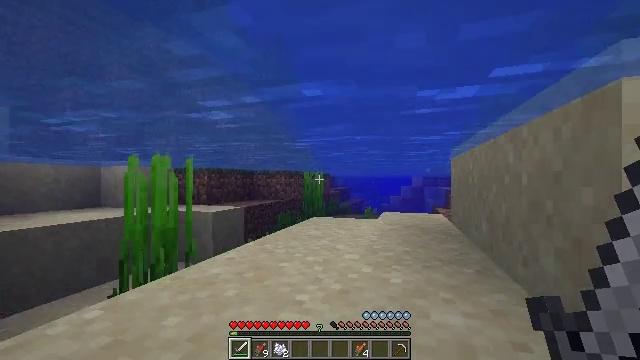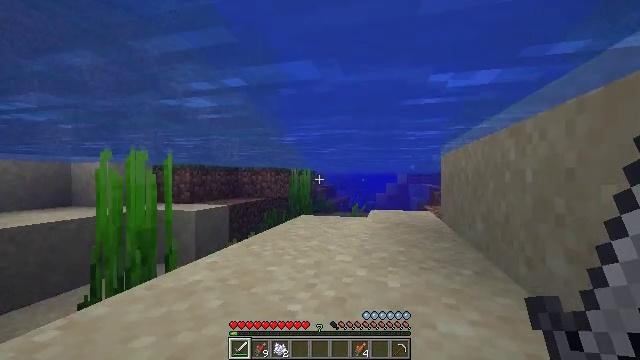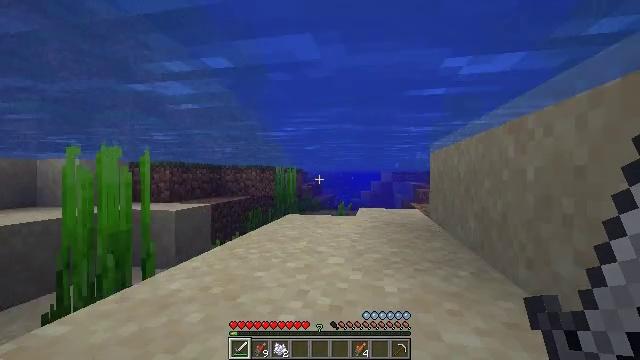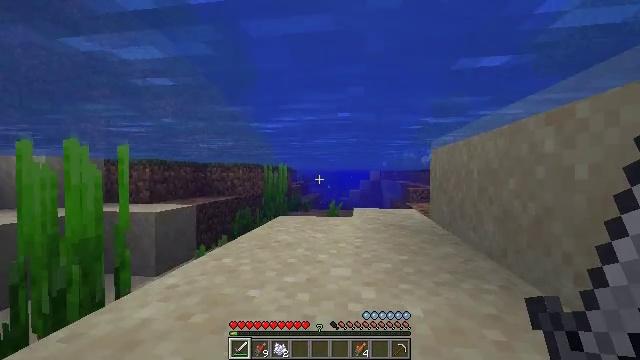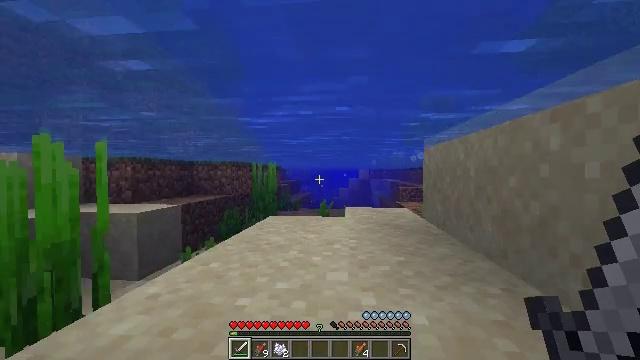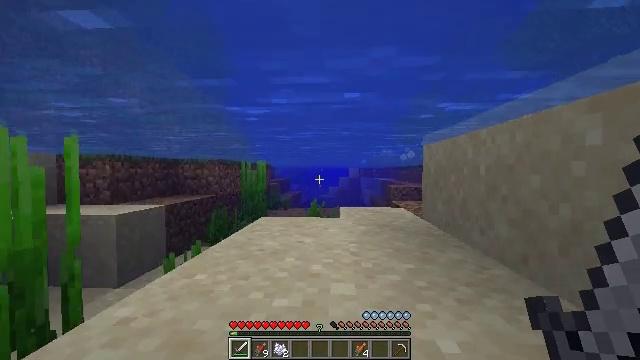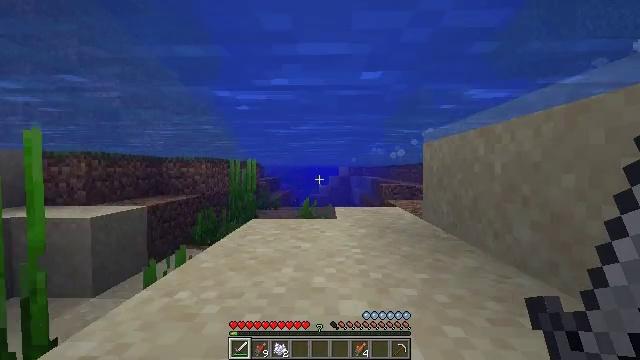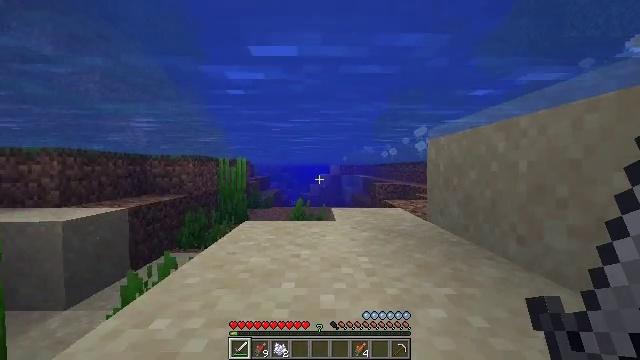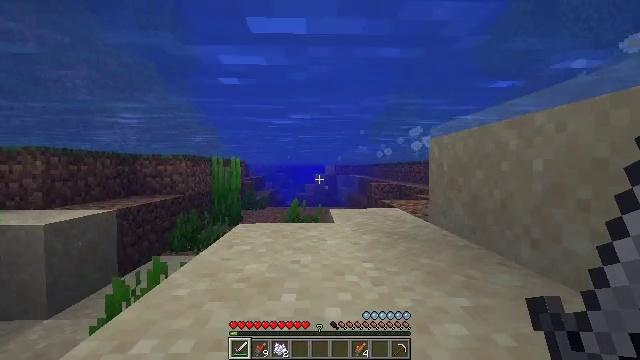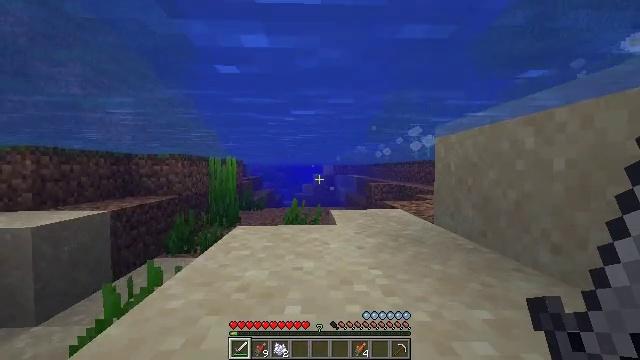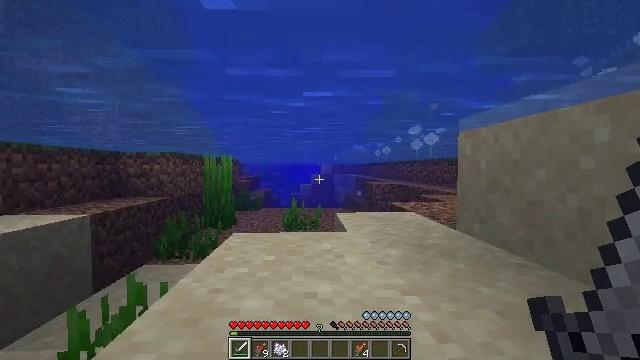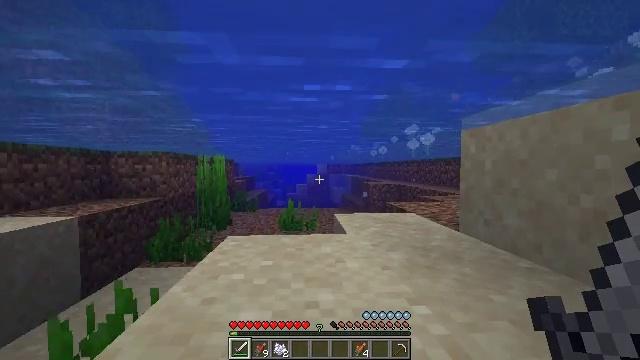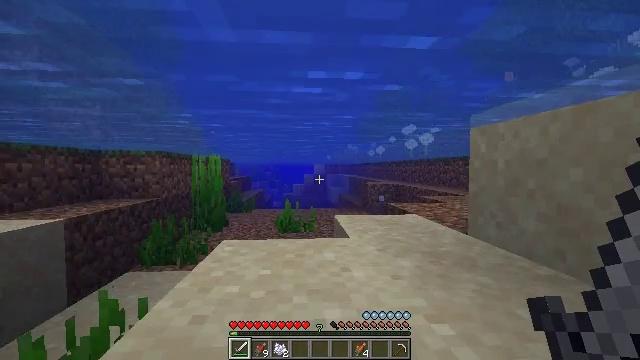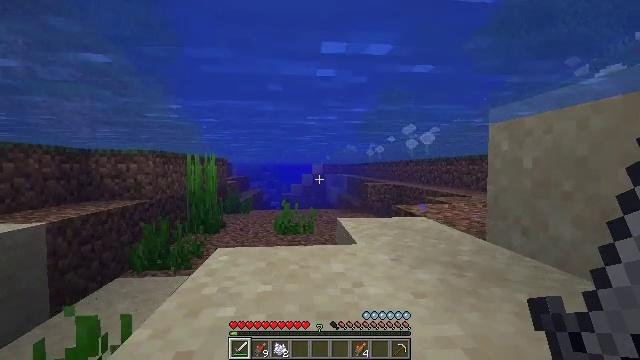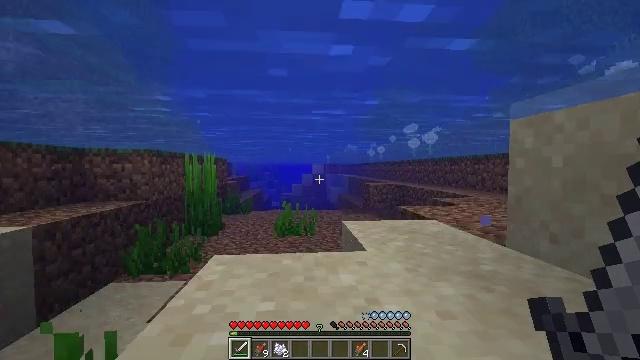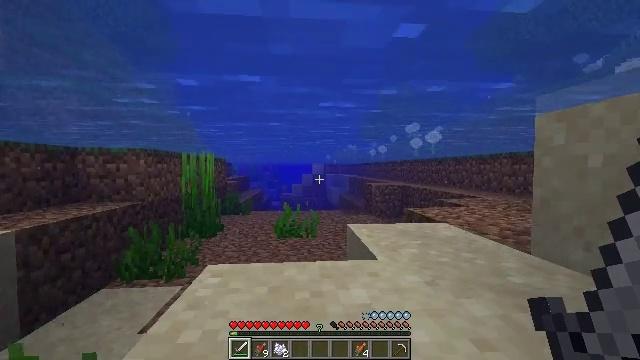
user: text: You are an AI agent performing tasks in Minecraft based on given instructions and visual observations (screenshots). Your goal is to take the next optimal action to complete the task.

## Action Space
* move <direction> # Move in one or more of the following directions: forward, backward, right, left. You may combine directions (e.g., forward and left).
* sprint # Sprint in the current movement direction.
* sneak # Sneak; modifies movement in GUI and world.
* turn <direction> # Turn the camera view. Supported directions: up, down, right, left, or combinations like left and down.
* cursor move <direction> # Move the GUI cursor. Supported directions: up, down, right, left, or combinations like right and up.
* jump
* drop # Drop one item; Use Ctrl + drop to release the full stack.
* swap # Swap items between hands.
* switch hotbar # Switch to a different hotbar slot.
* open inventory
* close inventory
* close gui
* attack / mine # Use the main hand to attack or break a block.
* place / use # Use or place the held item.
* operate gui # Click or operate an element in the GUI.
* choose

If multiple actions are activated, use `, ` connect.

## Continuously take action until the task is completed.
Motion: motion action
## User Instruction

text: Kill aquatic mobs.
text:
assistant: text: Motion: move forward, turn right
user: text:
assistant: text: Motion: move forward, turn right
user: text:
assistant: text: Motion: move forward, turn right
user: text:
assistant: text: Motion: move forward, turn right
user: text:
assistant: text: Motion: move forward, turn right
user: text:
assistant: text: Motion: move forward, turn right
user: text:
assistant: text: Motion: move forward, turn right
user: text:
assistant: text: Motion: move forward, turn right
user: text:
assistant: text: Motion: move forward
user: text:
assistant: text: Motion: move forward
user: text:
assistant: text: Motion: move forward
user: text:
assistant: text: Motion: move forward
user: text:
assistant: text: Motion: move forward
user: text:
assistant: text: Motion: move forward
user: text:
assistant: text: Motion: move forward
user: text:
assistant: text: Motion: move forward
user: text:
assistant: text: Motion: move forward
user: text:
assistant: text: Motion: move forward
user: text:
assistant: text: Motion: move forward
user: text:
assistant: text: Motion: move forward
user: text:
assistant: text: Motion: move forward
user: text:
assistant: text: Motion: move forward
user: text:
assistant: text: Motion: move forward
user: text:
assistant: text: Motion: move forward
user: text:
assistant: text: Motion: move forward
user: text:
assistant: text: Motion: move forward
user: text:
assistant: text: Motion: move forward
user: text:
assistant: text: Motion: move forward
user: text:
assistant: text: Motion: move forward
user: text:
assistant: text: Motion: move forward